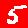
Digit: 5